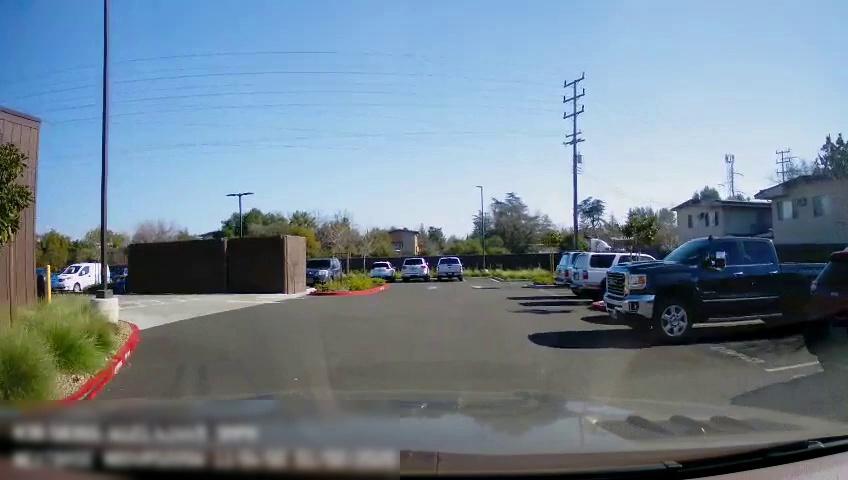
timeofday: Day
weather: Sunny
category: Drivable Space
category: Vehicles | Van
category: Vehicles | Car
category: Vehicles | SUV
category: Vehicles | Car
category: Vehicles | SUV
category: Vehicles | Truck
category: Vehicles | SUV
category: Vehicles | Truck
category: Vehicles | SUV
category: Vehicles | SUV